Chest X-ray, PA view. Patient: 55 years old, sex M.
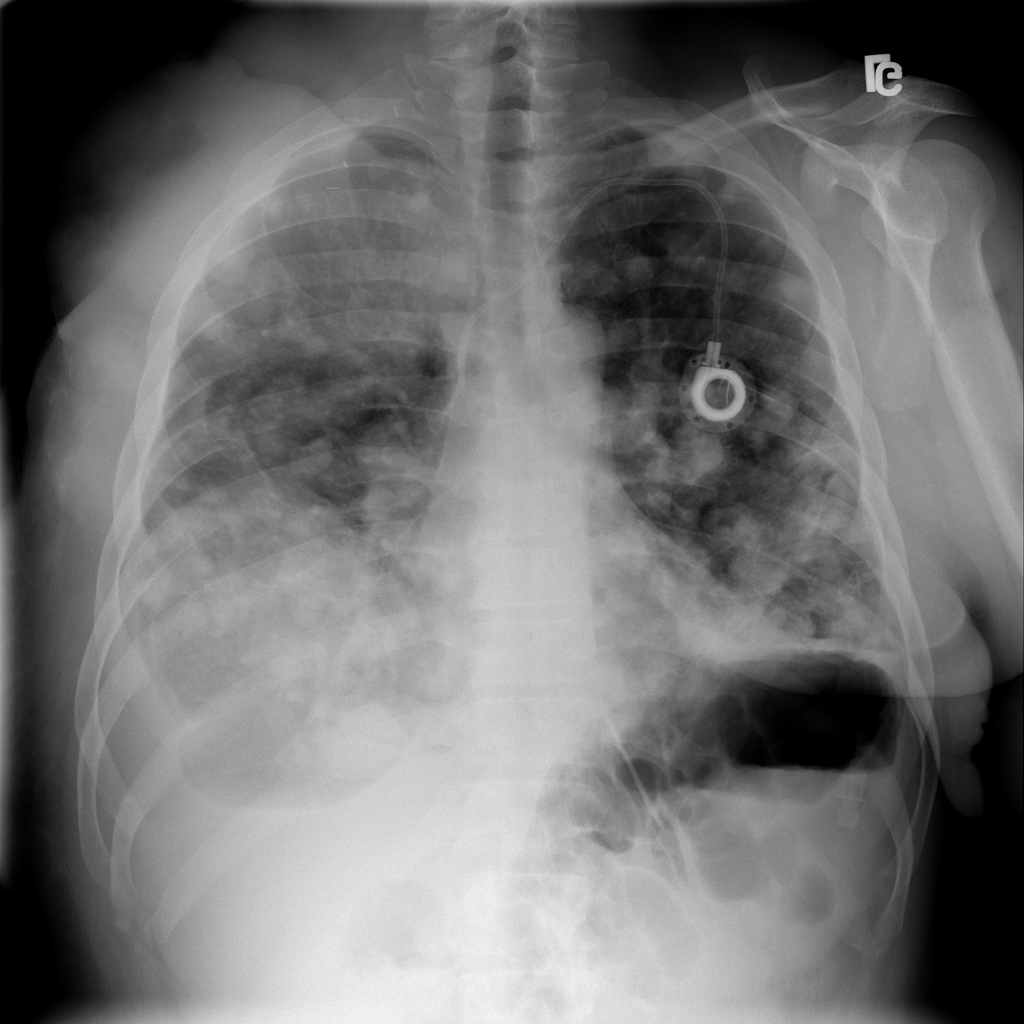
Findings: Mass